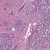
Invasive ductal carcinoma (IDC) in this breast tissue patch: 1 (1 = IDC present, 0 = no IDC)